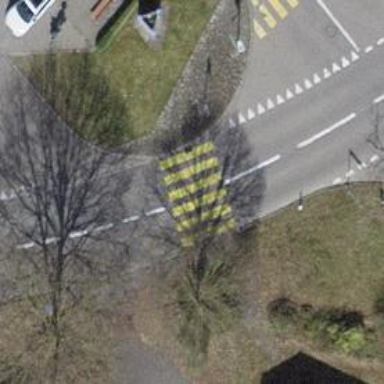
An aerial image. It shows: Marked crossing on the road.